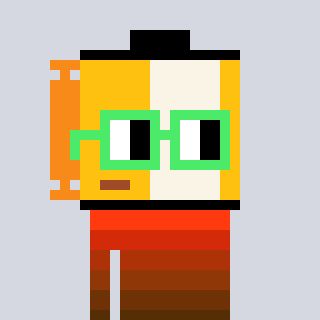
a pixel art character with square light green glasses, a film roll-shaped head and a teal-colored body on a cool background